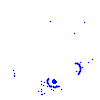
Particle: pion